Question: I am trying to make a ScatterLineSeries to show up as a desired colour but they never set to the correct colour and Telerik just always uses its default colors to draw the markers and lines. I've rewritten my code in two styles and neither have worked in getting the colours to change. The data and labels are appearing as expected, it is just the colours that are not being set to the desired colours.
My code I have is here:
'''
<telerik:RadHtmlChart runat="server" ID="TimelineChart" Width="100%" Height="100%" PlotArea-XAxis-AxisCrossingValue="0" PlotArea-YAxis-AxisCrossingValue="0">
<PlotArea>
<Series>
<telerik:ScatterLineSeries Name="Very High Risks" DataFieldX="Date" DataFieldY="vhr" MissingValues="Interpolate">
<TooltipsAppearance Color="White" DataFormatString="{1} Very High Vulnerabilities"></TooltipsAppearance>
<LabelsAppearance Visible="false">
</LabelsAppearance>
</telerik:ScatterLineSeries>
<telerik:ScatterLineSeries Name="High Risks" DataFieldX="Date" DataFieldY="hr" MissingValues="Interpolate" ColorField="Red">
<TooltipsAppearance Color="White" DataFormatString="{1} High Vulnerabilities"></TooltipsAppearance>
<LabelsAppearance Visible="false">
</LabelsAppearance>
</telerik:ScatterLineSeries>
<telerik:ScatterLineSeries Name="Medium Risks" DataFieldX="Date" DataFieldY="mr" MissingValues="Interpolate" ColorField="Orange">
<TooltipsAppearance Color="White" DataFormatString="{1} Medium Vulnerabilities"></TooltipsAppearance>
<LabelsAppearance Visible="false">
</LabelsAppearance>
</telerik:ScatterLineSeries>
<telerik:ScatterLineSeries Name="Low Risks" DataFieldX="Date" DataFieldY="mr" MissingValues="Interpolate" ColorField="Yellow">
<TooltipsAppearance Color="White" DataFormatString="{1} Low Vulnerabilities"></TooltipsAppearance>
<LabelsAppearance Visible="false">
</LabelsAppearance>
</telerik:ScatterLineSeries>
<telerik:ScatterLineSeries Name="Information Level" DataFieldX="Date" DataFieldY="info" MissingValues="Interpolate" ColorField="Green">
<TooltipsAppearance Color="White" DataFormatString="{1} Information Level Findings"></TooltipsAppearance>
<LabelsAppearance Visible="false">
</LabelsAppearance>
</telerik:ScatterLineSeries>
</Series>
<XAxis BaseUnit="Days" AxisCrossingValue="0" Color="#b3b3b3" MajorTickType="Outside" MinorTickType="Outside" DataLabelsField="d" Type="Date">
<LabelsAppearance RotationAngle="0" DataFormatString="M/d/yyyy"></LabelsAppearance>
<MajorGridLines Color="#EFEFEF"></MajorGridLines>
<MinorGridLines Color="#F7F7F7"></MinorGridLines>
<TitleAppearance Position="Center" Text="Date"></TitleAppearance>
</XAxis>
<YAxis Color="#b3b3b3" MajorTickSize="1" MajorTickType="Outside" MinValue="0" MinorTickSize="1" MinorTickType="Outside">
<LabelsAppearance DataFormatString="{0}" RotationAngle="0"></LabelsAppearance>
<MajorGridLines Color="#EFEFEF" Width="1"></MajorGridLines>
<MinorGridLines Color="#F7F7F7" Width="1"></MinorGridLines>
<TitleAppearance Position="Center" Text="Number of Items"></TitleAppearance>
</YAxis>
</PlotArea>
<ChartTitle Text=""></ChartTitle>
<Legend>
<Appearance Position="Bottom"></Appearance>
</Legend>
</telerik:RadHtmlChart>
'''
Here is a screenshot of the chart coming out with the wrong colours:

Any thoughts would be very appreciated. I've searched everywhere to look for a solution and once again i did rewrite the code that I had before in order to have the colourfield set directly on the .aspx page, but it still did nothing.
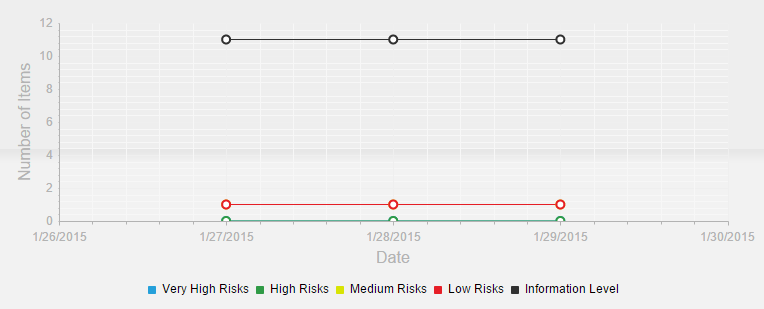
Answer: You must set the [Series Type].Appearance.FillStyle.BackgroundColor to change the colour of the line, and not use ColorField at all!